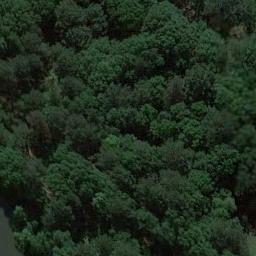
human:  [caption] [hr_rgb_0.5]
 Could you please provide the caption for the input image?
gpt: The forest is full of green trees .

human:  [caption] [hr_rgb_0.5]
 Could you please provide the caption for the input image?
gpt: There are some crisscross paths on this land .

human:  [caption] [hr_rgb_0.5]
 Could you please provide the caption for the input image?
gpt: The forest has a lot of dense green trees of different color depths .

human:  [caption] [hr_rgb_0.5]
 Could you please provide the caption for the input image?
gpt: Many  dark green trees are in a forest .

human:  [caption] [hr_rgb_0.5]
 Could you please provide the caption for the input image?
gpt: A dense forest with many green trees .